Interaction volume radius: 5 \u00c5
Interaction volume height: 20 \u00c5
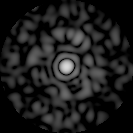
Disorder parameter: 0.857